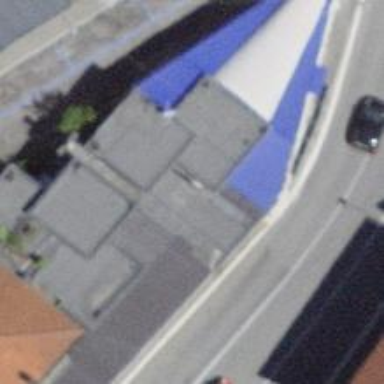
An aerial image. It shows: Restaurant.